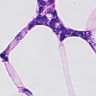
Metastatic tissue present: no